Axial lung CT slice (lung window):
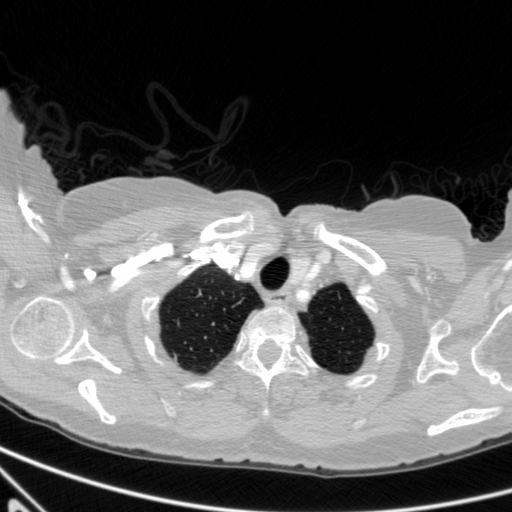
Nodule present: no